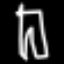
Label: pants